高二 · 代数
如图, 函数 $y=f(x)$ 在 $A, B$ 两点间的平均变化率是 $(\quad)$

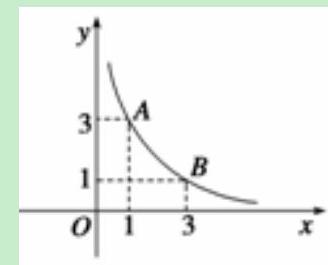
A. 1
B. -1
C. 2
D. -2
答案: B
解析: 解答: 依题意可知 $\Delta y=y_{B}-y_{A}=1-3=-2, \Delta x=x_{B}-x_{A}=3-1=2$, 所以函数 $y=f(x)$ 在 $A, B$ 两点间的平均变化率为 $\frac{\Delta y}{\Delta x}=\frac{-2}{2}=-1$, 故选 B.

分析: 本题主要考查了变化的快慢与变化率, 解决问题的关键是根据变化率的概念进行分析即可.